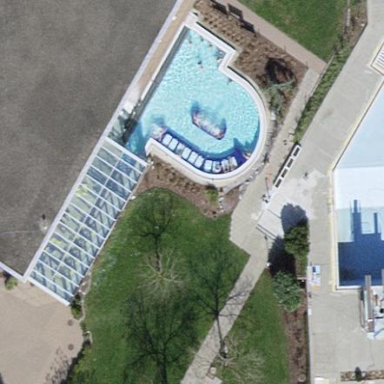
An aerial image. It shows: Spa swimming pool within leisure land.